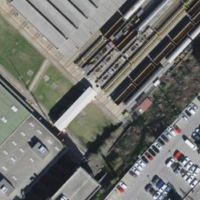
EUNIS habitat code: 54
Species observed at this site:
Nucifraga caryocatactes